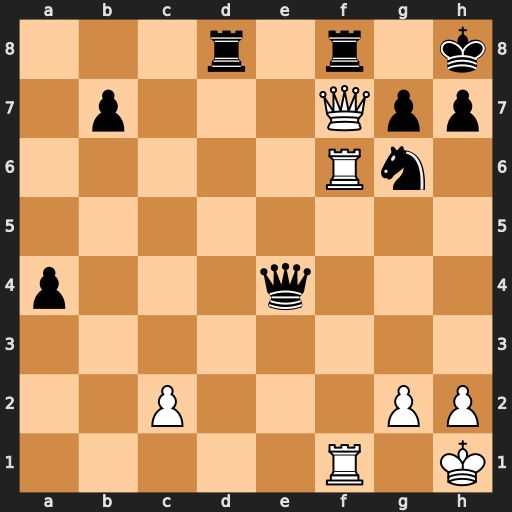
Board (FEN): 3r1r1k/1p3Qpp/5Rn1/8/p3q3/8/2P3PP/5R1K
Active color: w
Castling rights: -
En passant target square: -
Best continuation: Qxf8+ Nxf8 Rxf8+ Rxf8 Rxf8#